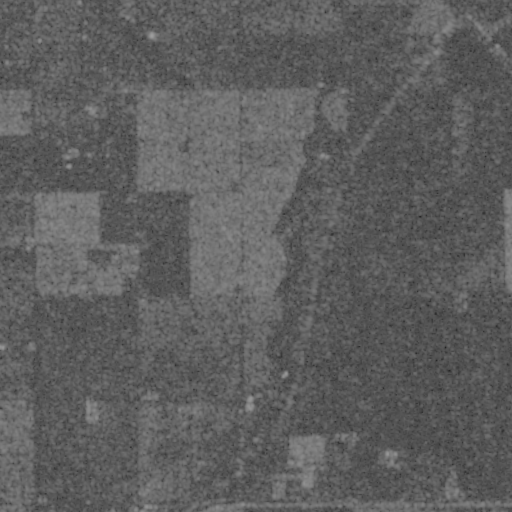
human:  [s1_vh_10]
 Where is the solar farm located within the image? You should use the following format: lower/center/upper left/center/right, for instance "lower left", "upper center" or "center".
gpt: The solar farm is located in the upper left of the image.
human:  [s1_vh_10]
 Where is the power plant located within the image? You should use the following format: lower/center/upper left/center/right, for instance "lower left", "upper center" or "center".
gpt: There is no power plant in the image.

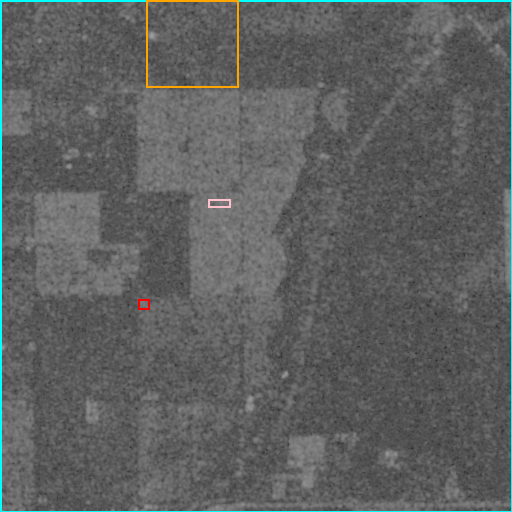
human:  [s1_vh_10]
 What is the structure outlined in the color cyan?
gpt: The structure outlined in cyan is a crop field.
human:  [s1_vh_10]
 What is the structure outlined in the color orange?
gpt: The structure outlined in orange is a solar farm.
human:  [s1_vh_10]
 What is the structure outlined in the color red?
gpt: The structure outlined in red is a wastewater plant.
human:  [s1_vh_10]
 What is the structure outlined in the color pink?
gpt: The structure outlined in pink is a building.
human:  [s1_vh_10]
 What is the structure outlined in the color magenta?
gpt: There is no magenta outline.